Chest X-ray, PA view. Patient: 49 years old, sex M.
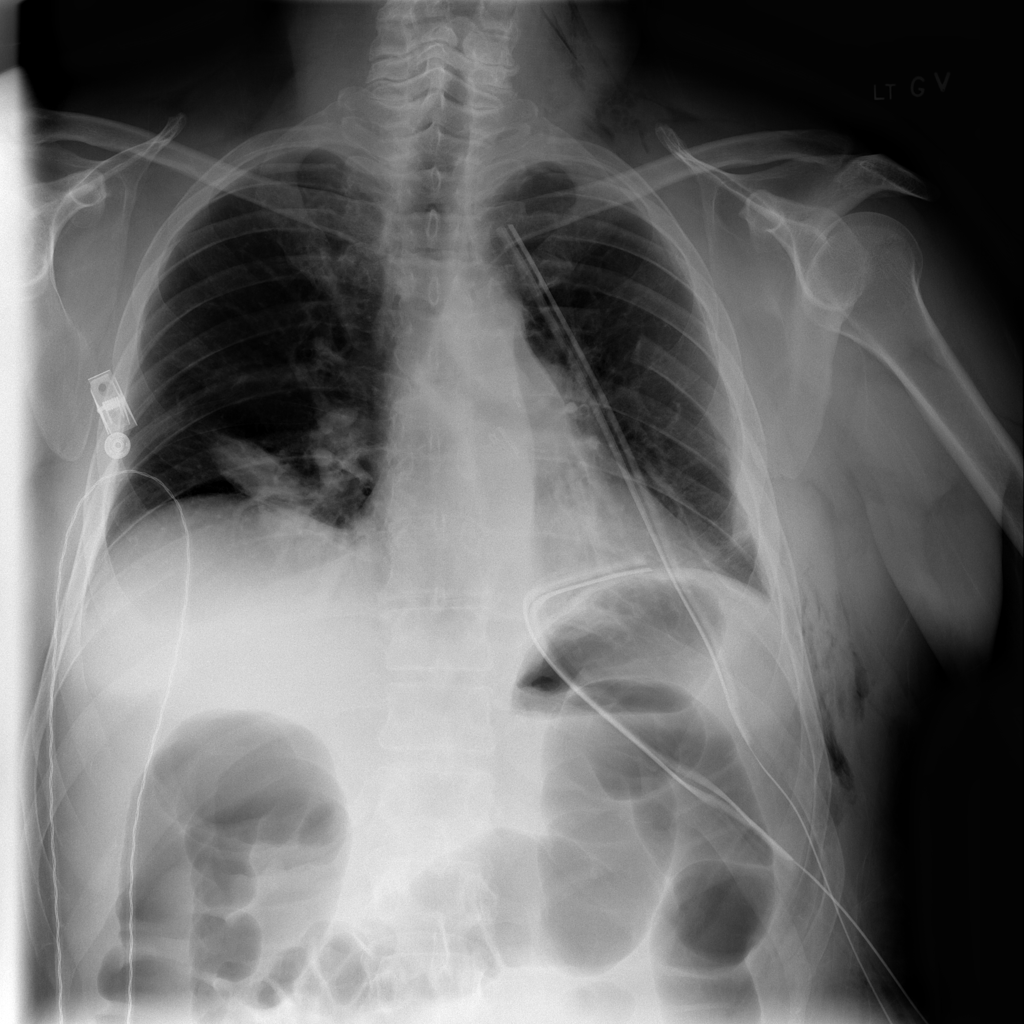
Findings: Atelectasis, Consolidation